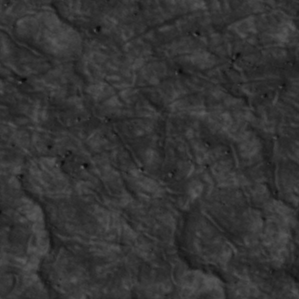
Label: non_frost